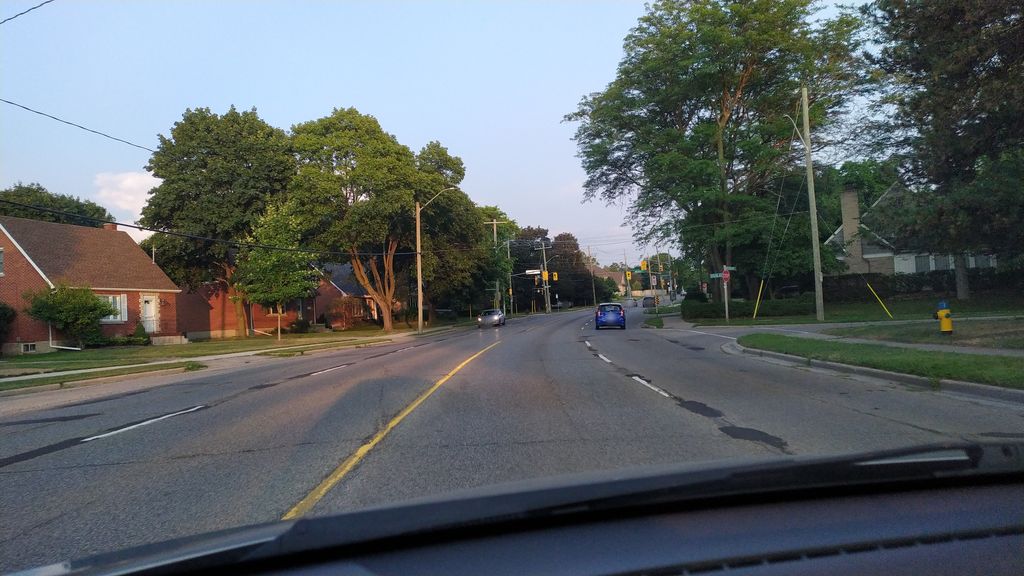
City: kitchener-waterloo